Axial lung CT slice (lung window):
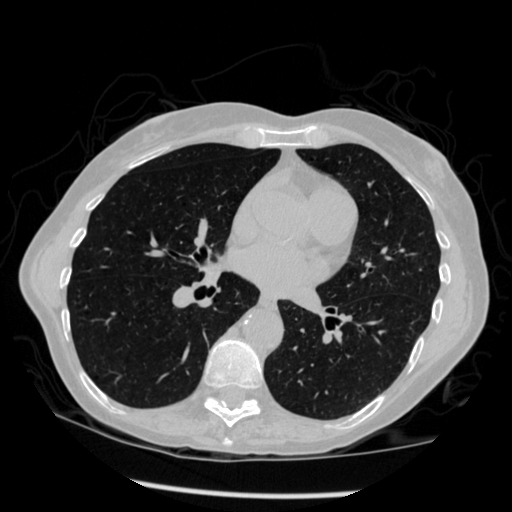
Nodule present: no